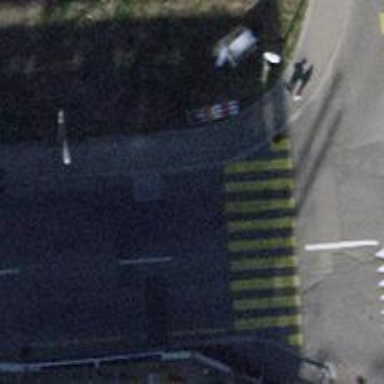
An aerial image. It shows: Uncontrolled crossing on the road.